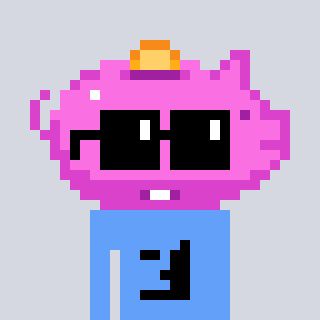
a pixel art character with square black sunglasses, a piggybank-shaped head and a blue-colored body on a cool background